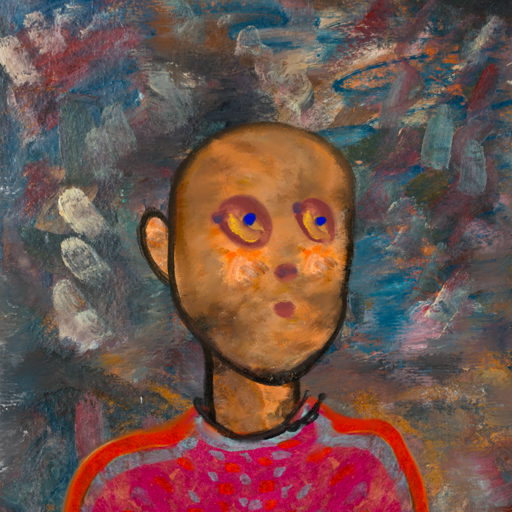
Background: Boggyland, Head And Neck Side: Gypsy_Queen, Face Side: Mother_And_Son_Son, Bust: Sisters, Hair Side: Blank, Head Accessory: Blank, Second Necklace: Blank, Necklace: Orphan, Baby: Blank